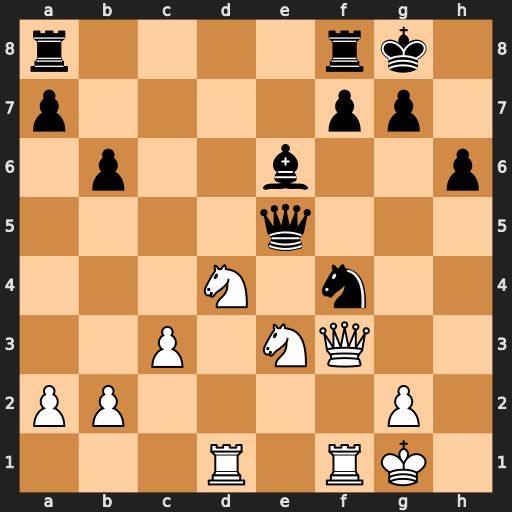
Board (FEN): r4rk1/p4pp1/1p2b2p/4q3/3N1n2/2P1NQ2/PP4P1/3R1RK1
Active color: w
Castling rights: -
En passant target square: -
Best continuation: Qxf4 Qxf4 Rxf4